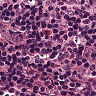
Metastatic tissue present: no